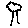
Label: tree